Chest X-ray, AP view. Patient: 54 years old, sex F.
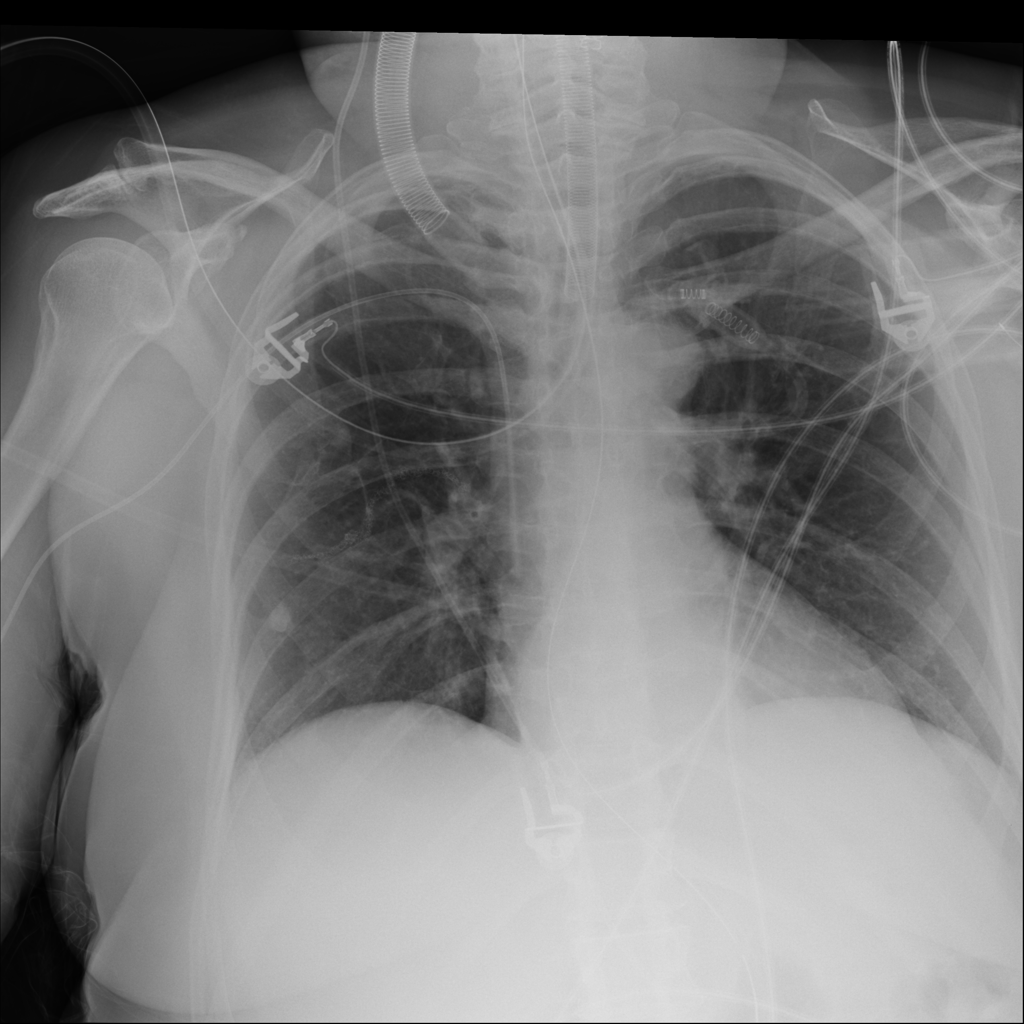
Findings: Infiltration